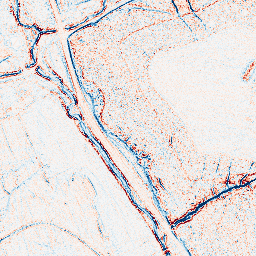
Category: edge_preserving
Decomposition family: bilateral
Decomposition parameters: d: 5
sigma_color: 75
sigma_space: 25
Upsampling method: lanczos
Upsampling parameters: scale: 4
Upsampling scale: 4